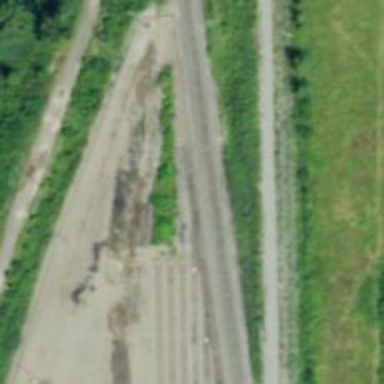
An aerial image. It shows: Unused railway yard.